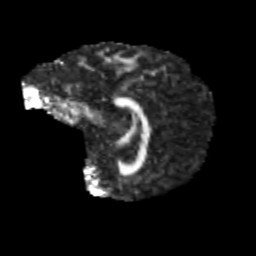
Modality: FA
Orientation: sagittal
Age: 13
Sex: female
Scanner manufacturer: siemens
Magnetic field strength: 3 T
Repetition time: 3.8 s
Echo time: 0.07 s